Field crop: tomato
Growth stage: 1
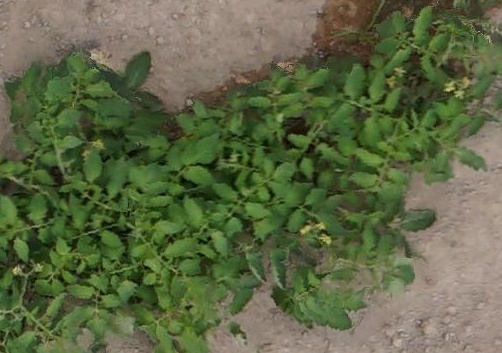
Species: tomato